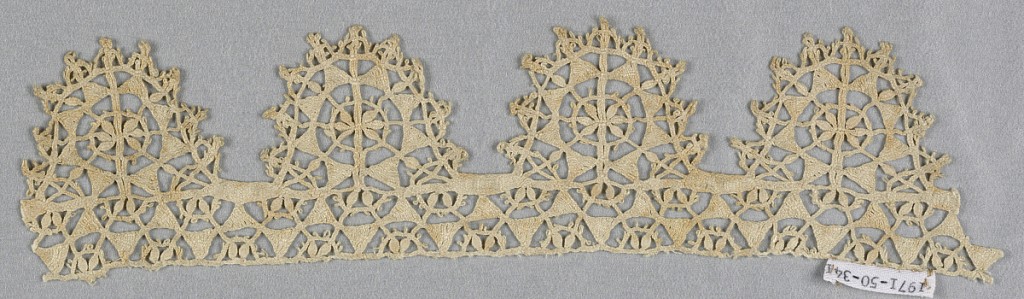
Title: Edge
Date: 16th–17th century
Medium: linen Technique: bobbin lace, continuous braid-like
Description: Band fragment with an oval tab edge in a geometric floral pattern. Design is taken from needle lace.